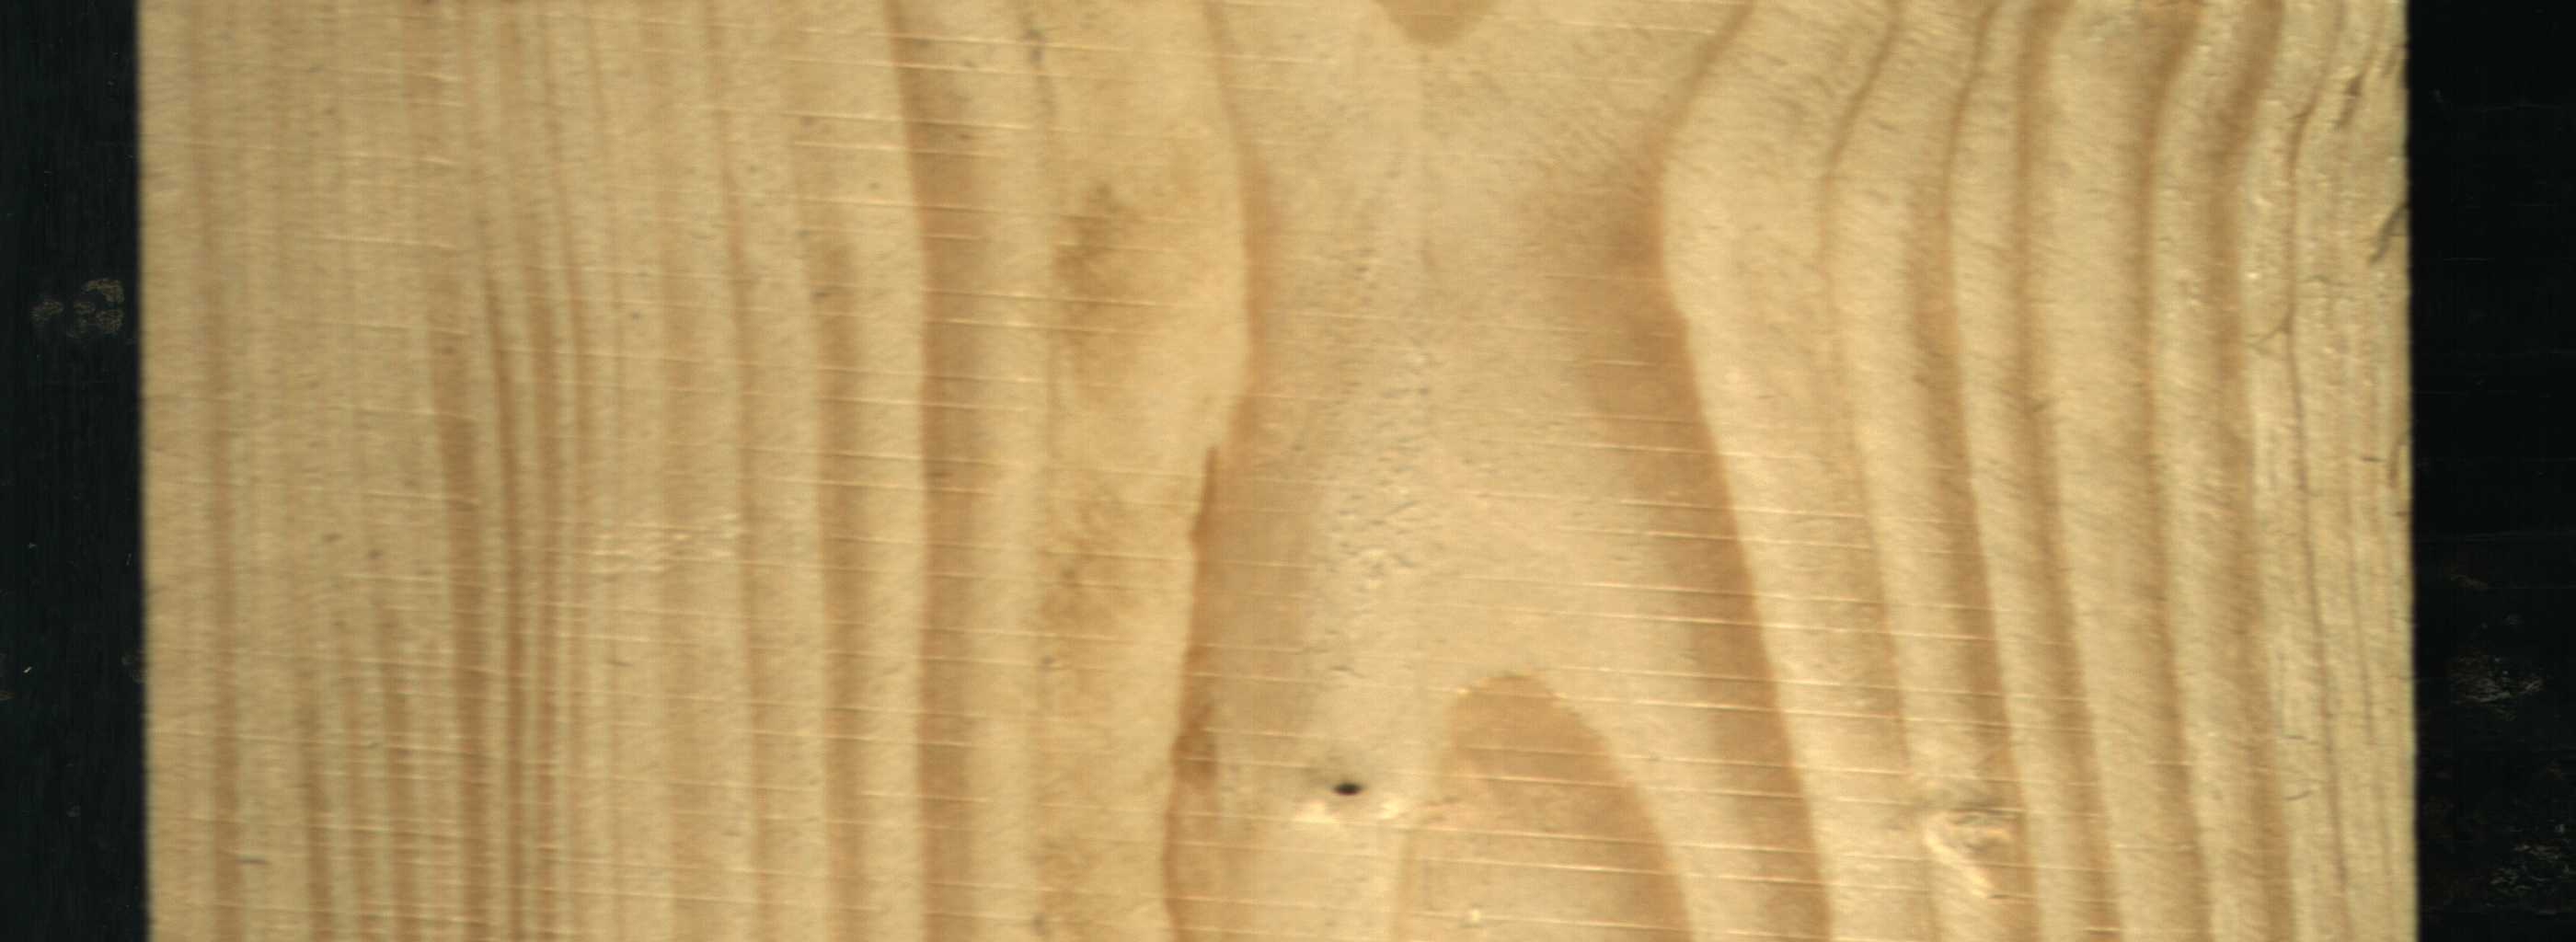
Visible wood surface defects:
Live_Knot